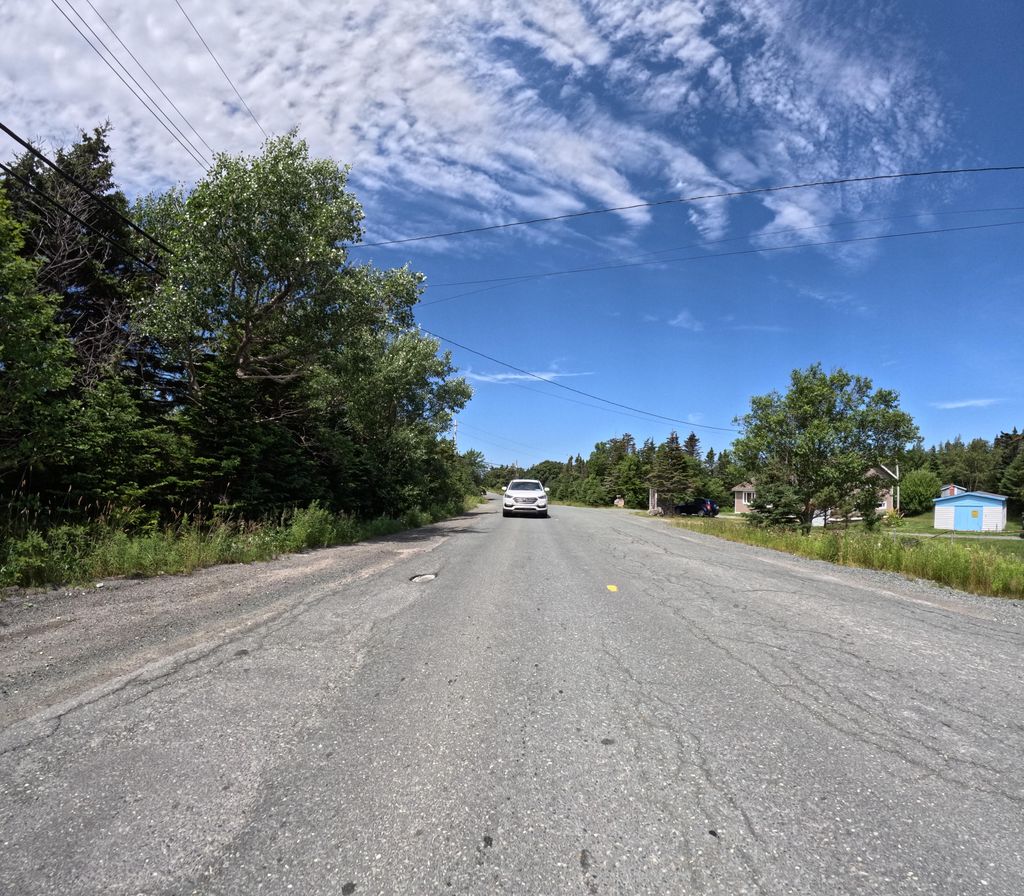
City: st_johns